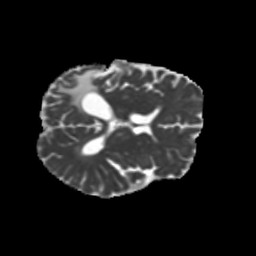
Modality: MD
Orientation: axial
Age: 58
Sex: female
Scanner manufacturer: siemens
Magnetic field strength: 3 T
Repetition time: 5.25 s
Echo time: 0.08 s